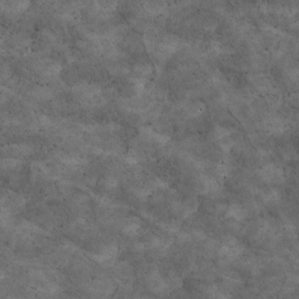
Label: non_frost